Question: Count the number of objects in the diagram.
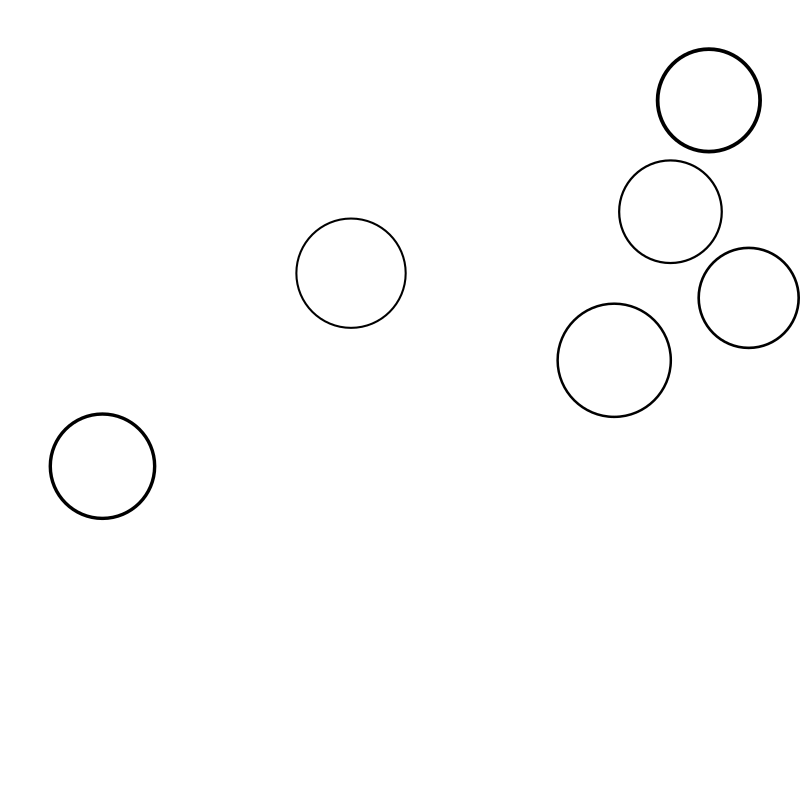
Answer: 6